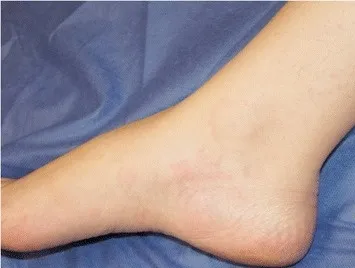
Wheals and erythematous maculae also can be found in ankle.
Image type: medical_photograph (skin_photograph)